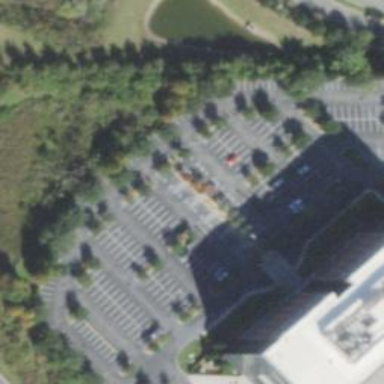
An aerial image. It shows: Parking space is available.